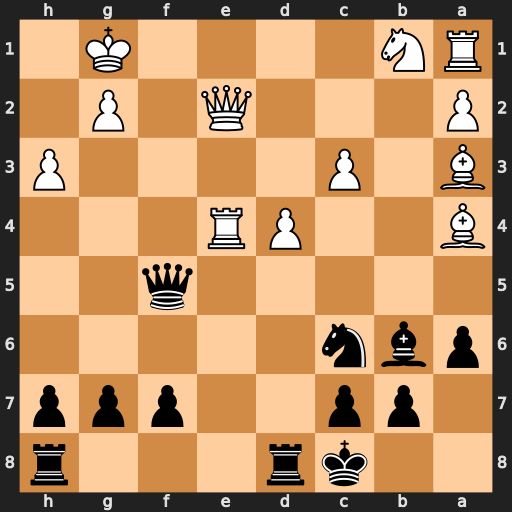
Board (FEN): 2kr3r/1pp2ppp/pbn5/5q2/B2PR3/B1P4P/P3Q1P1/RN4K1
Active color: b
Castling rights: -
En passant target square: -
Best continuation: Nxd4 cxd4 Rxd4 Rxd4 Bxd4+